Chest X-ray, AP view. Patient: 61 years old, sex M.
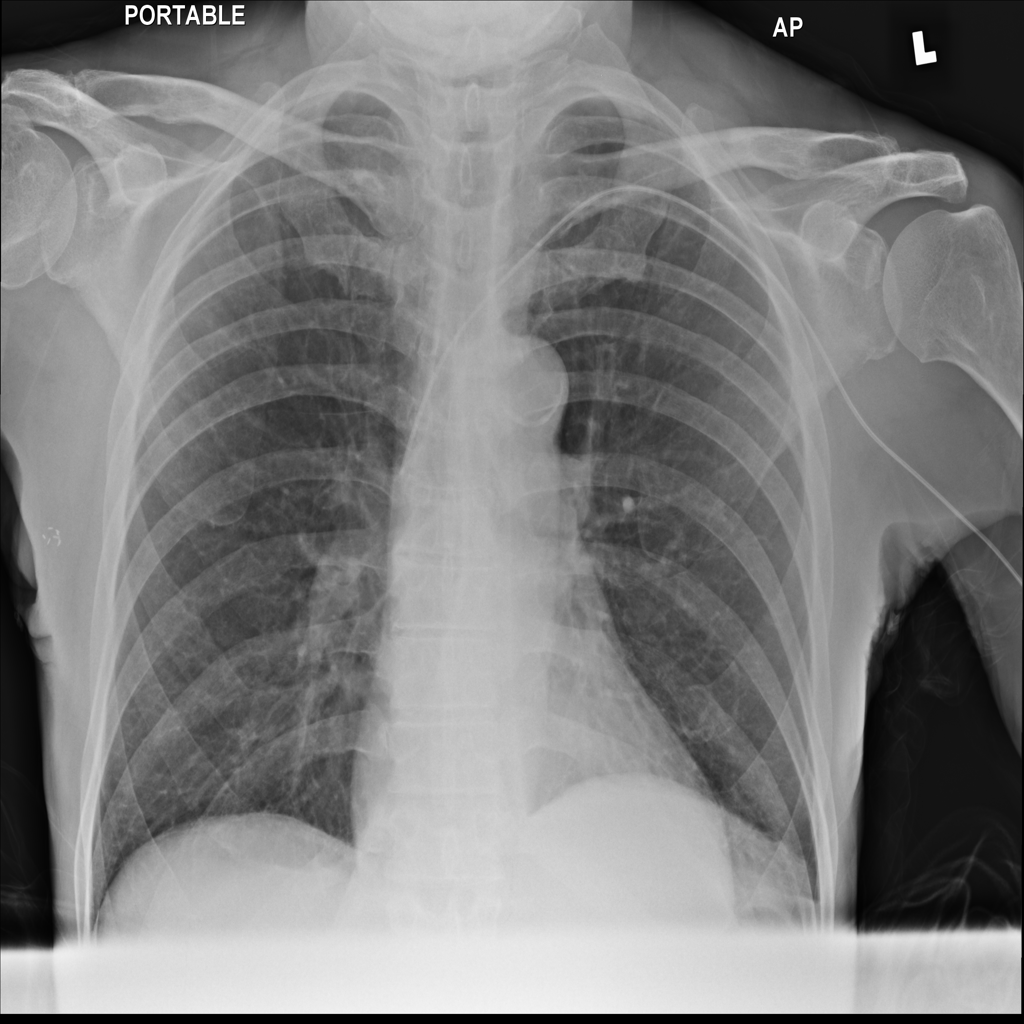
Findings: No Finding